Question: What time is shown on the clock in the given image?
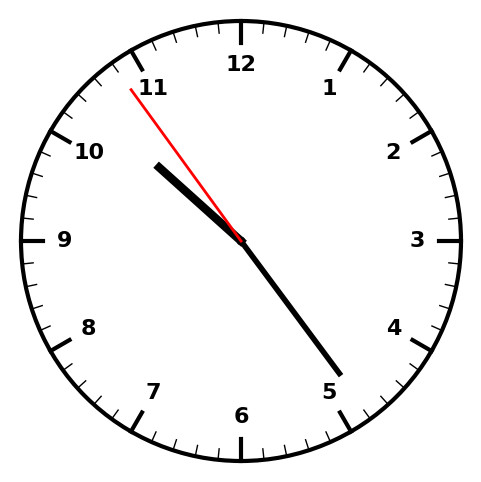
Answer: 10:23:54